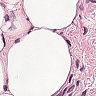
Metastatic tissue present: no